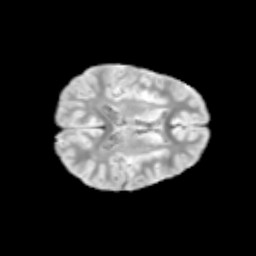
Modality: T2w
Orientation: axial
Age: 9
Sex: female
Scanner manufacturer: siemens
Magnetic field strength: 3 T
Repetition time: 3.8 s
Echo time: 0.07 s